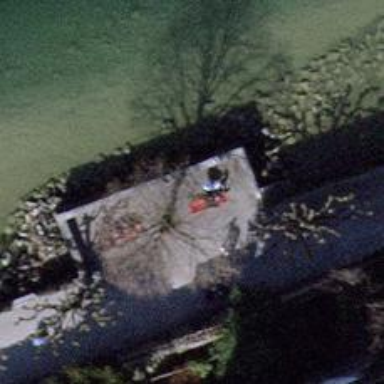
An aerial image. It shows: Red bench.